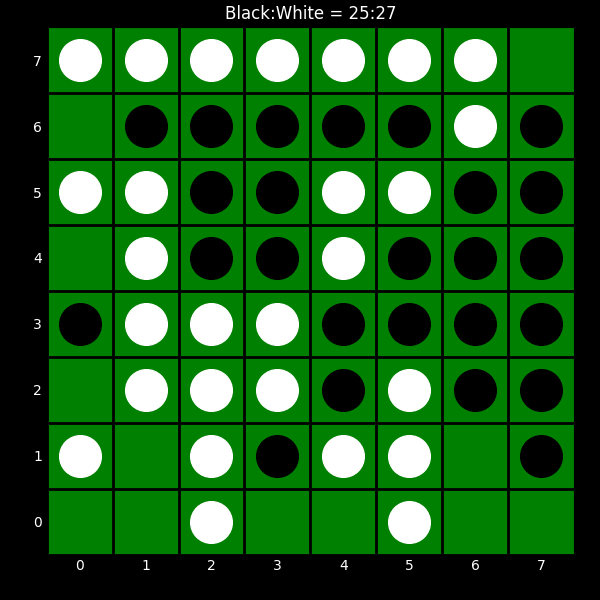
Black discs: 25
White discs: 27